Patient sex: M
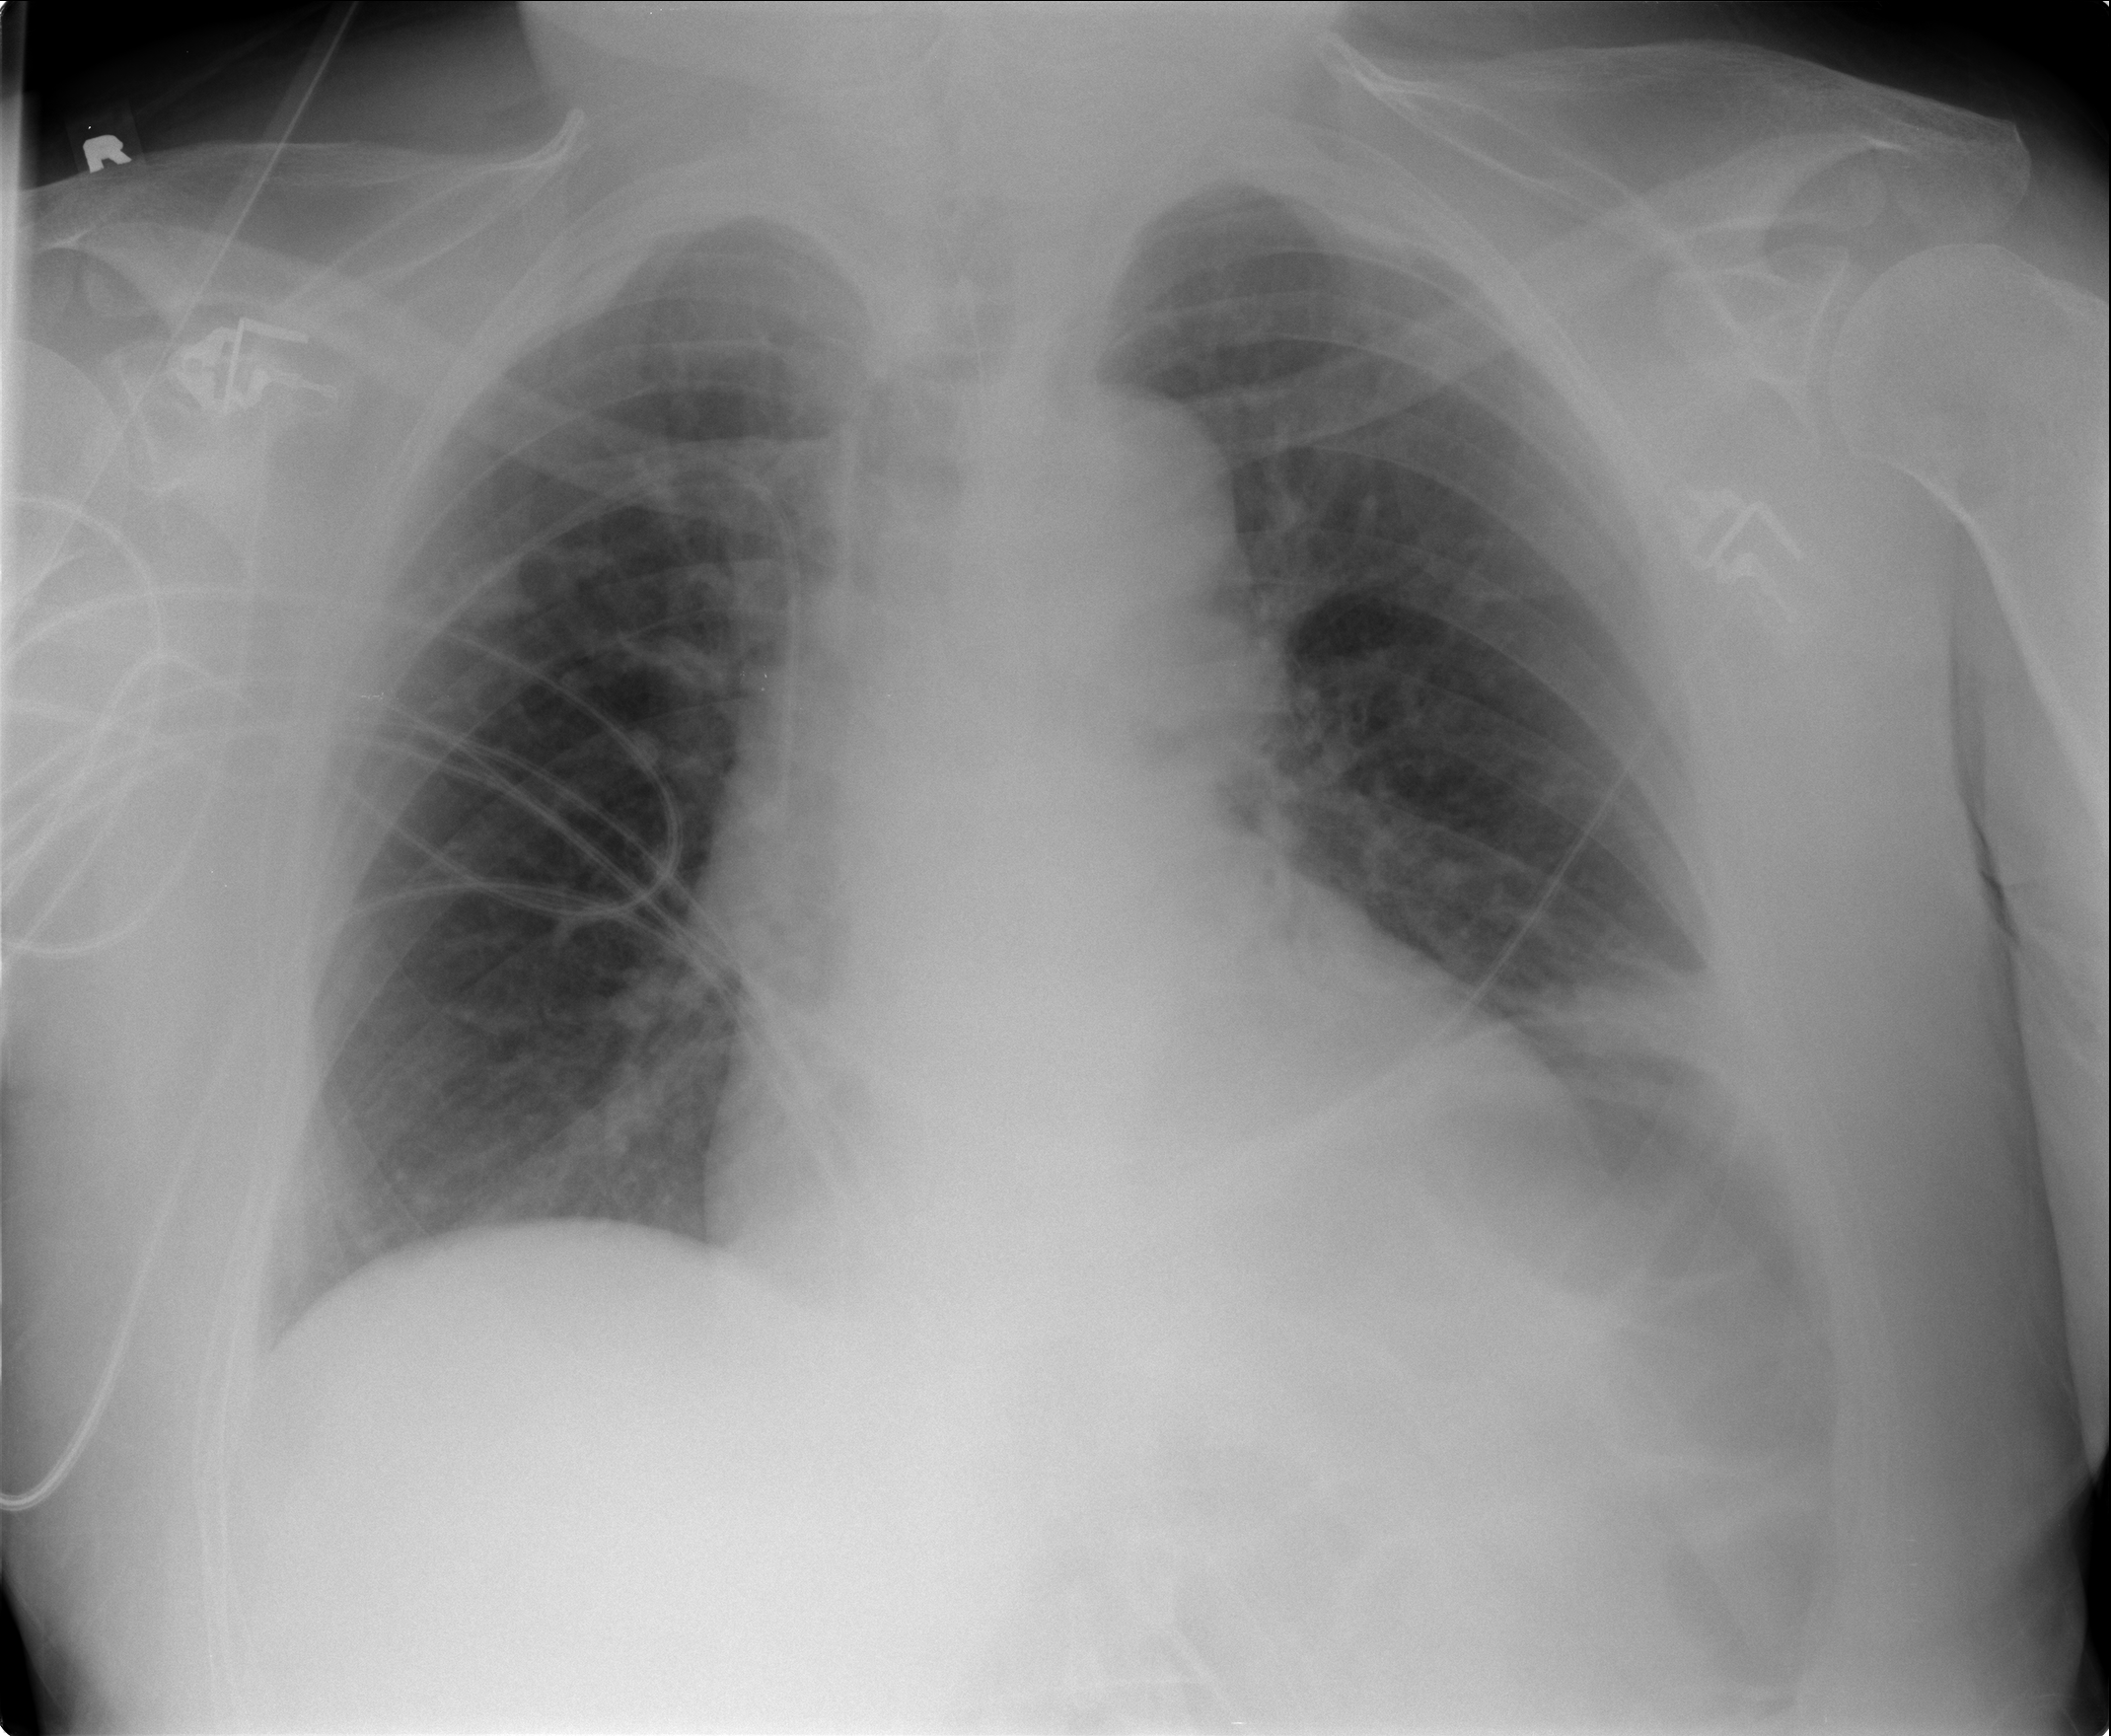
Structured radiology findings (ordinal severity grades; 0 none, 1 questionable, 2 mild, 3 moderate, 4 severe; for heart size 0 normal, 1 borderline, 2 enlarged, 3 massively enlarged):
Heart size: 0
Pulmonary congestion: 2
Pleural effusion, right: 0
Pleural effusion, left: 0
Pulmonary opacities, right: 0
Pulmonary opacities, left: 0
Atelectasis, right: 0
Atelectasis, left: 2